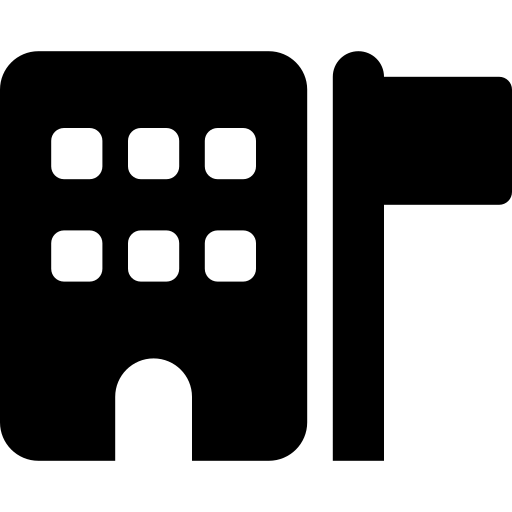
Tags: icon, FontAwesome, fa-icon, solid, building, flag